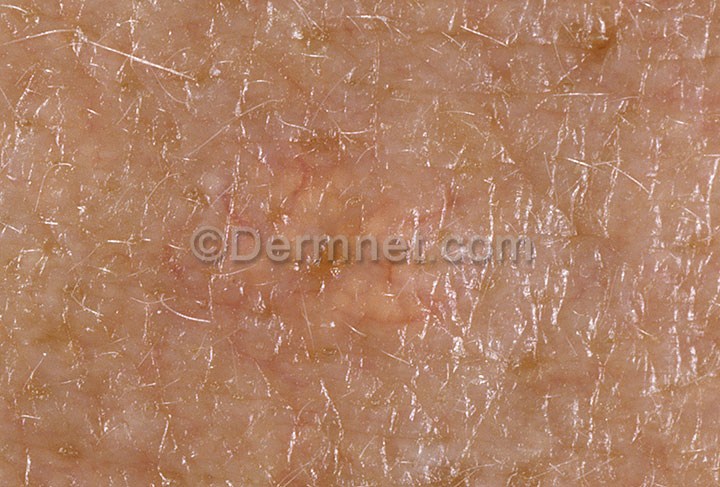
Disease: Seborrheic Keratoses and other Benign Tumors